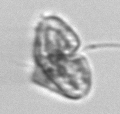
Label: Karenia